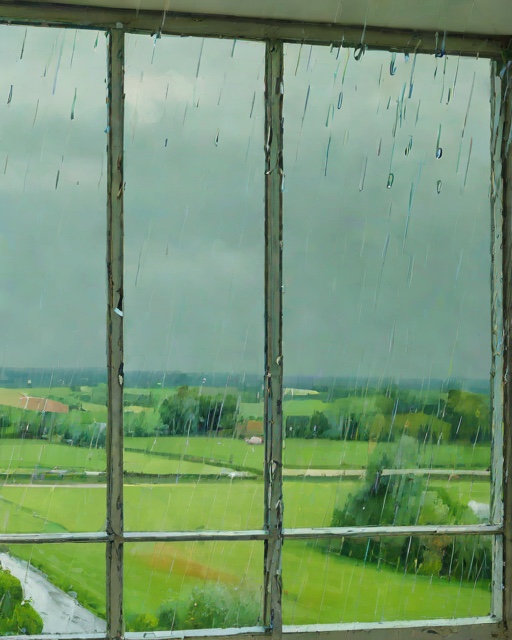
Category: Sympathy